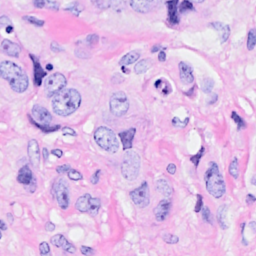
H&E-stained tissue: Breast